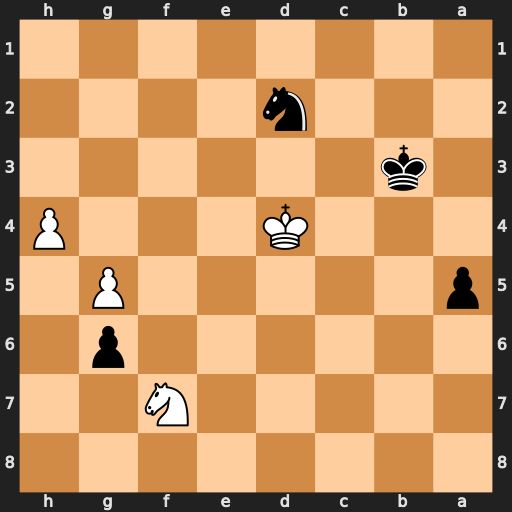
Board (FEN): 8/5N2/6p1/p5P1/3K3P/1k6/3n4/8
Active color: b
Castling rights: -
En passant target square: -
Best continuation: a4 Ne5 a3 Nd3 Nf3+